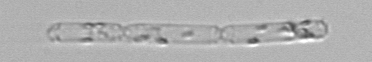
Label: Cerataulina_pelagica